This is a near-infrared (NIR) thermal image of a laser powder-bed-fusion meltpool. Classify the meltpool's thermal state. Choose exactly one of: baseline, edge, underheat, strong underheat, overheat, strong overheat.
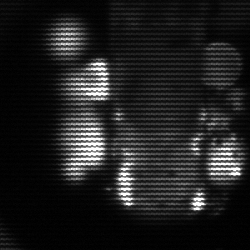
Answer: strong underheat